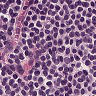
Metastatic tissue present: no